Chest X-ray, PA view. Patient: 59 years old, sex M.
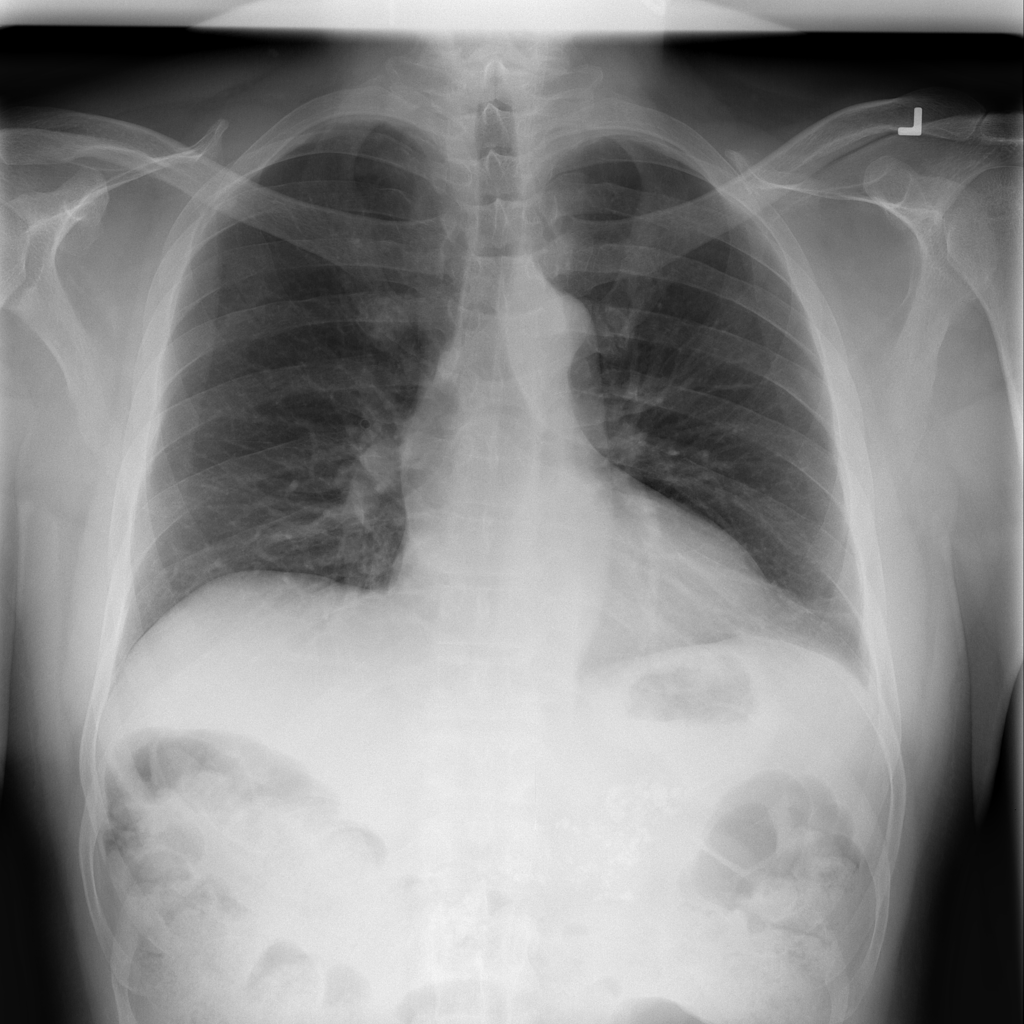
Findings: No Finding